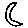
Label: moon